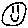
Label: smiley face